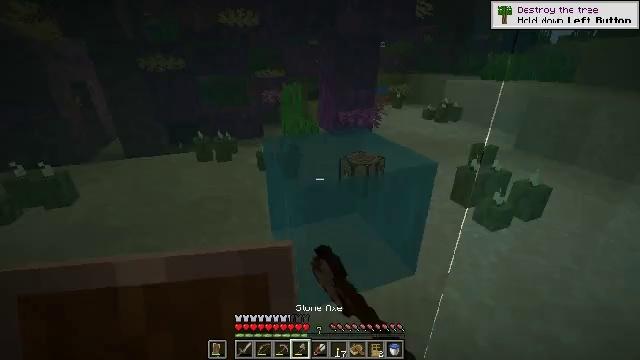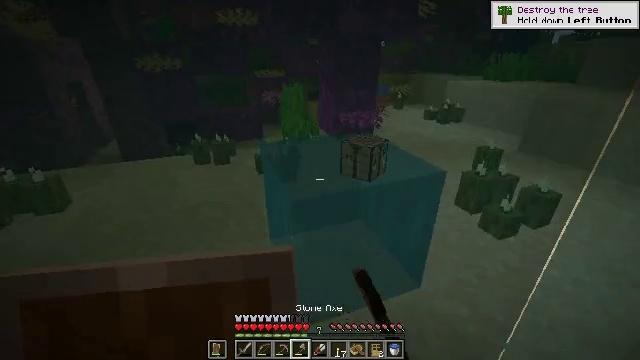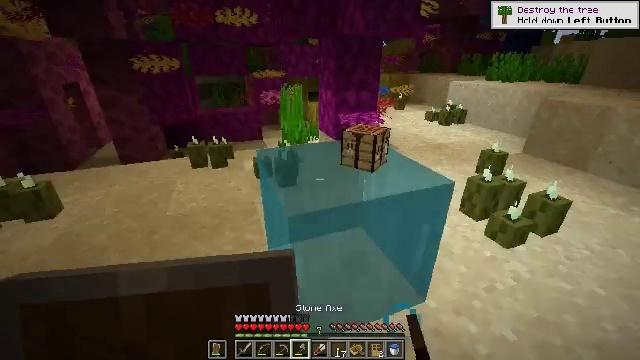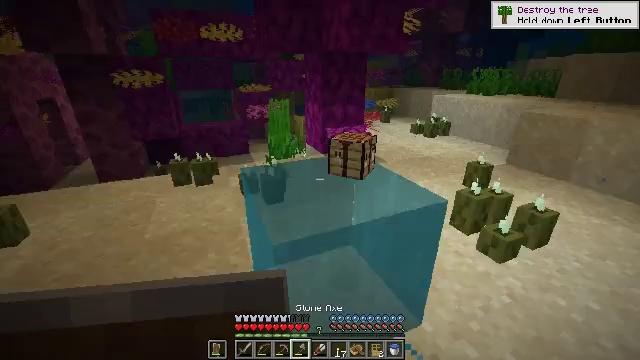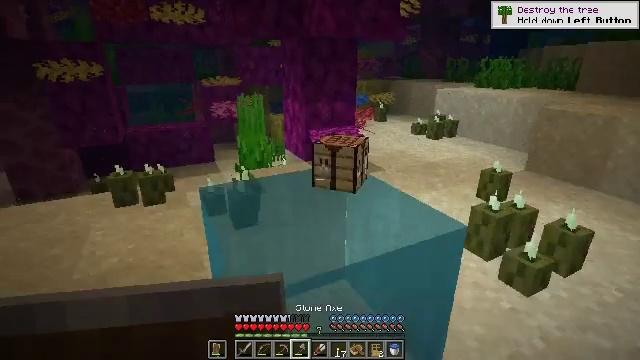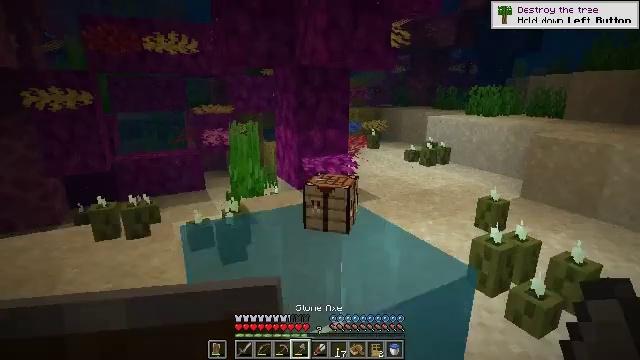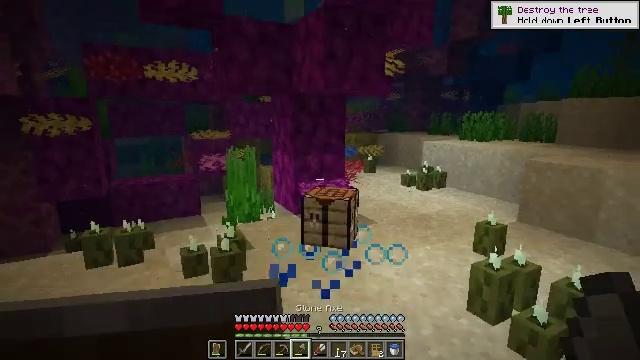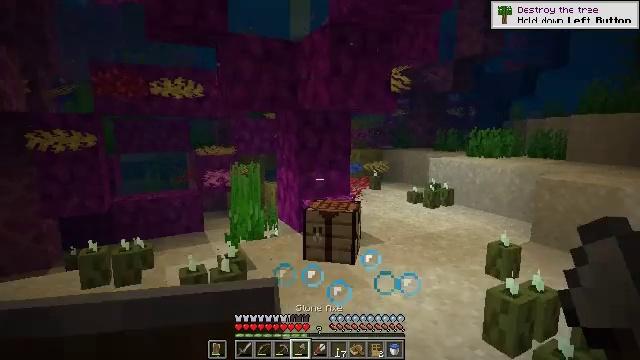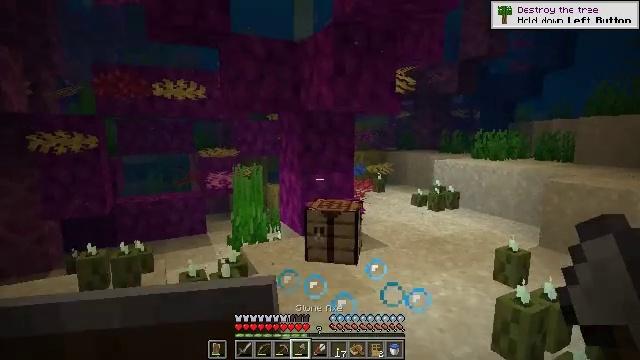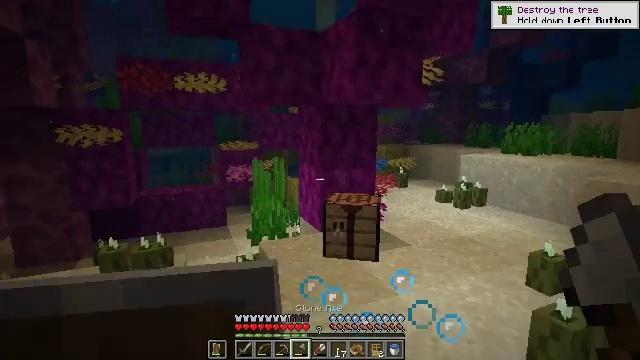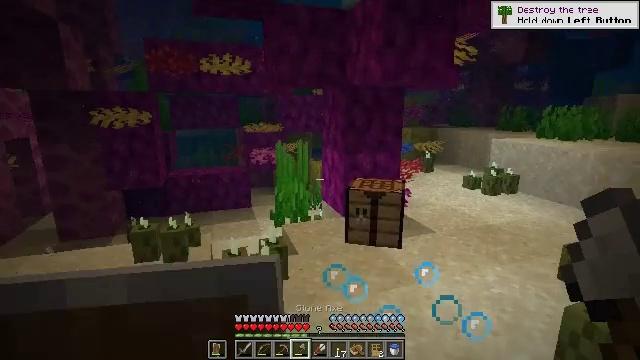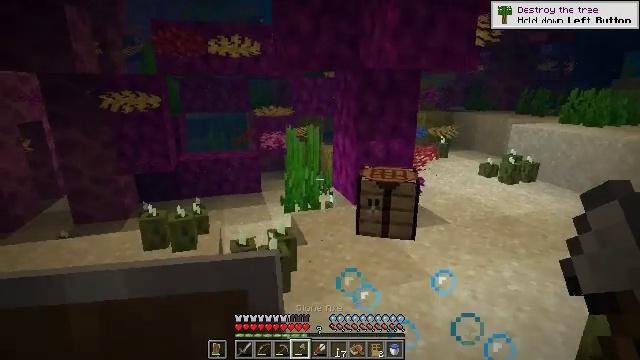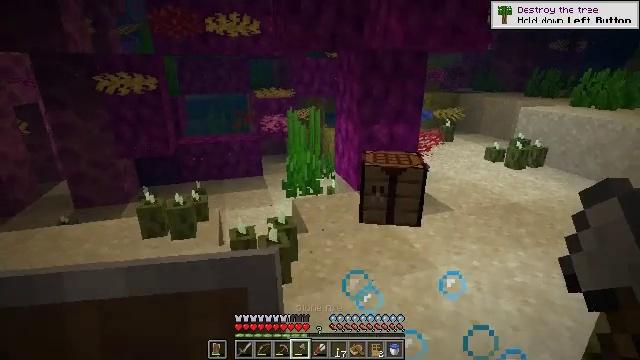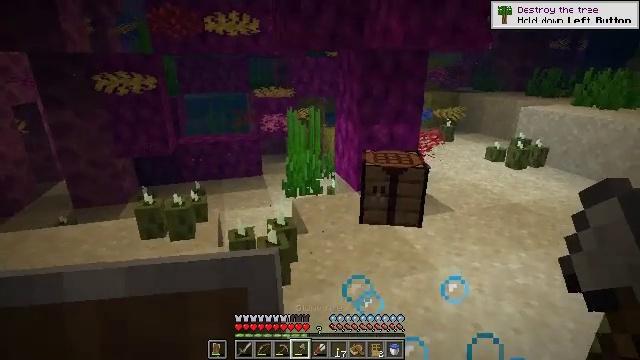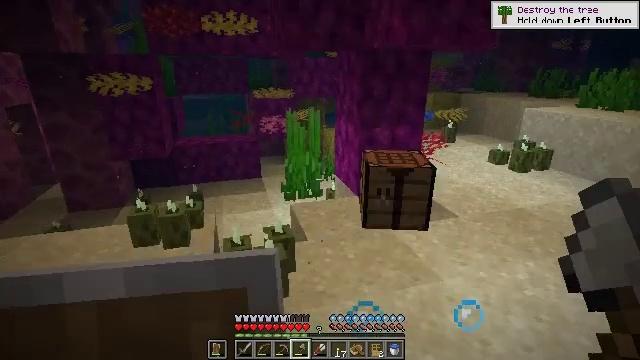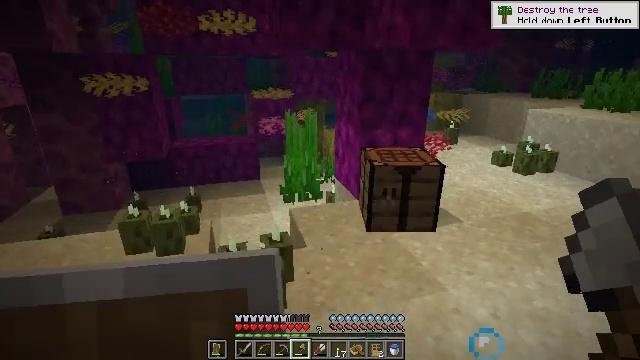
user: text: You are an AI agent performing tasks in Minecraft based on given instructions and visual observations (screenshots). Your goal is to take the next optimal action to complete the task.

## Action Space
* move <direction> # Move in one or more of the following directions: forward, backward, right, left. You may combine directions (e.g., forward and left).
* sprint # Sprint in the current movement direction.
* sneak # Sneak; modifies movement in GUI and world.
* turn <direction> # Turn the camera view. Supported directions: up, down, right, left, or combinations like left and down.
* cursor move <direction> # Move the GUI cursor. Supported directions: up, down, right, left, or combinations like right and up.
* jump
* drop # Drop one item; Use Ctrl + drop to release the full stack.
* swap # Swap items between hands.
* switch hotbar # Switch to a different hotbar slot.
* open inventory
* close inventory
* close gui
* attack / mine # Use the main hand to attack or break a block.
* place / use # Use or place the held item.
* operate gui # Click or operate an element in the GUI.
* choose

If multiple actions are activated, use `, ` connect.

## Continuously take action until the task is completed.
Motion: motion action
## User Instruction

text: Collect sea pickles from the ocean floor.
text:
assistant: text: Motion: move forward
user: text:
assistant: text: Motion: move forward
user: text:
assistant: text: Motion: move forward, turn right and up
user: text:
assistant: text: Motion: move forward, turn right and up
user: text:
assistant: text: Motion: move forward, turn right and up
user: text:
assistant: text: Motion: move forward, turn up
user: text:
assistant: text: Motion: move forward, turn up
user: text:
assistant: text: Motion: move forward, jump
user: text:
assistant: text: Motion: move forward, turn left and down, jump
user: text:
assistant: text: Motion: move forward, turn left and down
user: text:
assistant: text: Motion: move forward, turn left and down
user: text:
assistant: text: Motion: move forward, turn down
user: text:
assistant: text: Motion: move forward
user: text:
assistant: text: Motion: move forward
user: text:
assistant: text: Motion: move forward
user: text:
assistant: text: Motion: move forward
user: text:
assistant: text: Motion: move forward
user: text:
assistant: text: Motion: move forward, jump
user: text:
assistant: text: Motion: move forward, turn right, jump
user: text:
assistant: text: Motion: move forward, turn right, jump
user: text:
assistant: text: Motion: move forward, jump
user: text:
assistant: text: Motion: move forward, jump
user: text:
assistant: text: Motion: move forward
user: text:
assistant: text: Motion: move forward, turn left and down
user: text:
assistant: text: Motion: move forward, turn left and down
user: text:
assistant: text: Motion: turn left and down
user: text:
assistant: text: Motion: turn left
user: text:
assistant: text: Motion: no_op
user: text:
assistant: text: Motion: turn left and up
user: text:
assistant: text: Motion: turn left and up